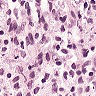
Metastatic tissue present: no